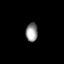
Tissue: prostate
Cell type: T cells
Senescence score: 0.7761
Nuclear area (px): 217
Mean DAPI intensity: 148.677